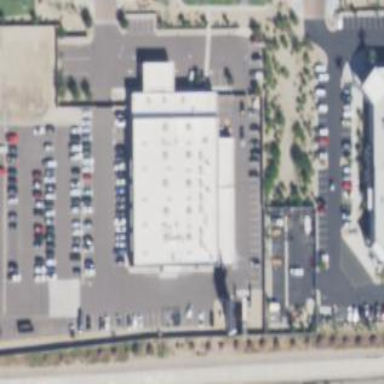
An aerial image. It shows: Car repair shop located in building.